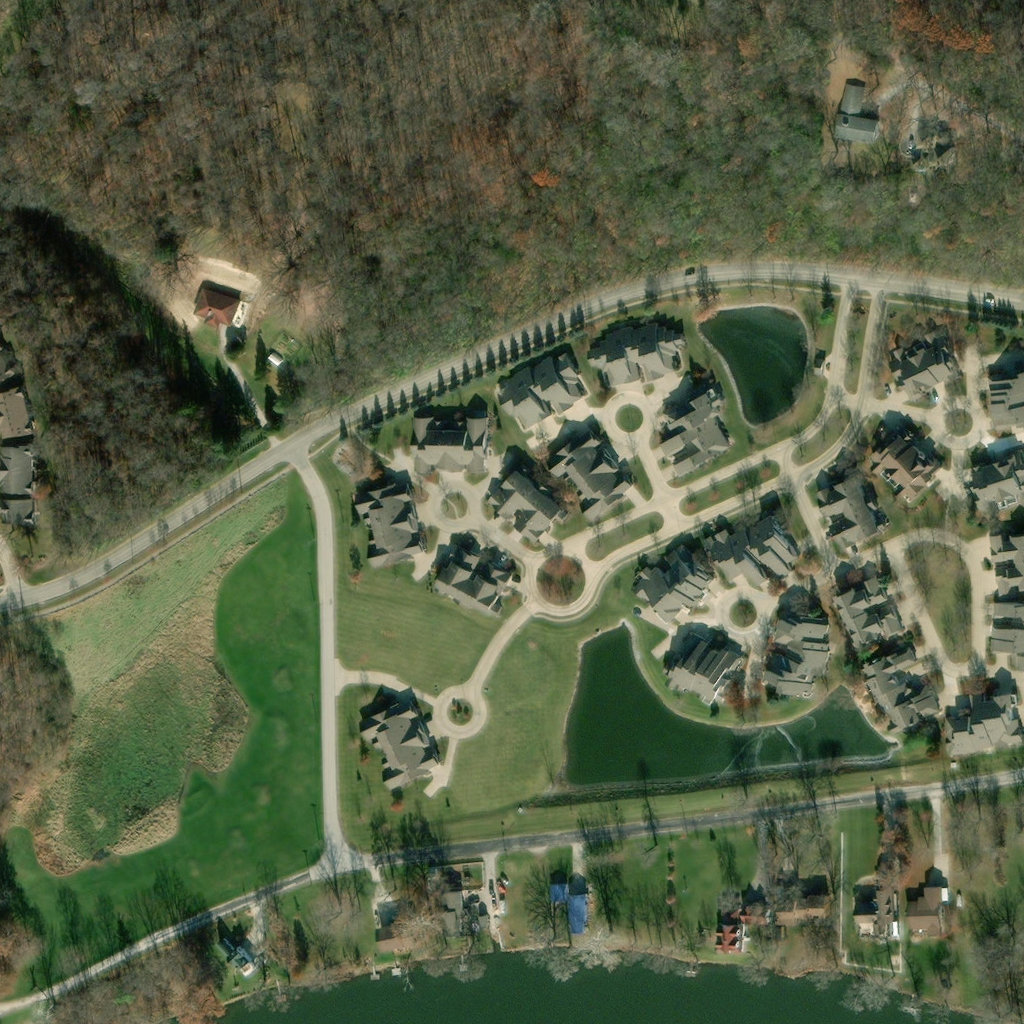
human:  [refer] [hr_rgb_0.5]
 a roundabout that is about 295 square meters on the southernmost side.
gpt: <box>[[42, 66, 47, 71, 0]]</box>